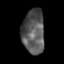
Tissue: lung
Cell type: T cells
Senescence score: 0.1616
Nuclear area (px): 971
Mean DAPI intensity: 87.225